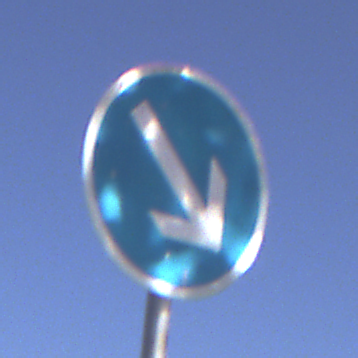
Verkehrszeichen: VorgeschriebeneVorbeifahrtRechts
Umgebung: Outdoor, Nature
Tageszeit: MorningAfternoon
Wetter: Clear
Licht: Natural
Jahreszeit: NotSpecified
Kontrast: HighContrast